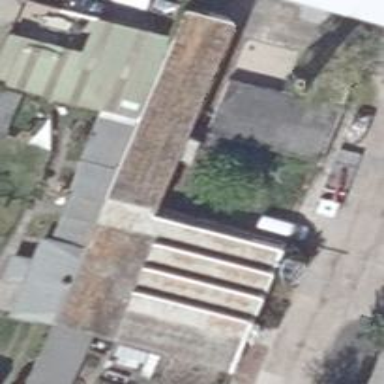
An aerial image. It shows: Manufacturing building.